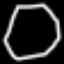
Label: octagon